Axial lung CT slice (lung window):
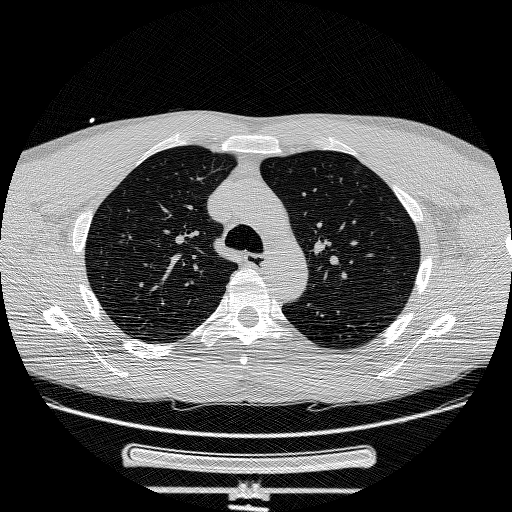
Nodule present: no